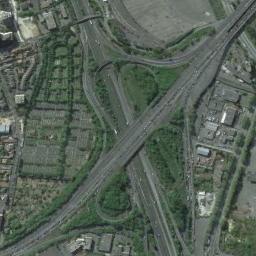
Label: overpass